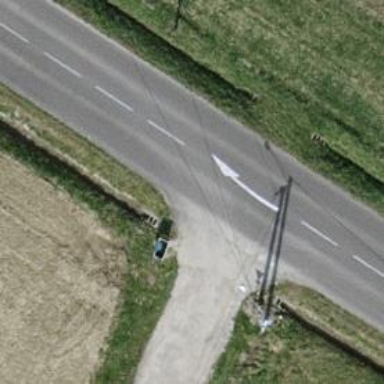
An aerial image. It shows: Road with "give way" sign.